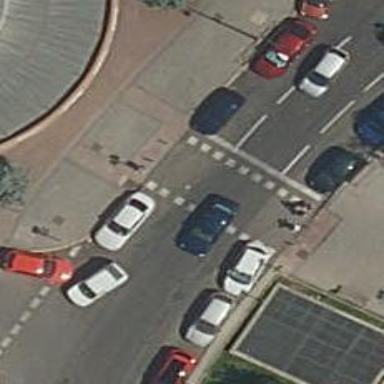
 there are traffic signals and zebra crossing."